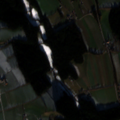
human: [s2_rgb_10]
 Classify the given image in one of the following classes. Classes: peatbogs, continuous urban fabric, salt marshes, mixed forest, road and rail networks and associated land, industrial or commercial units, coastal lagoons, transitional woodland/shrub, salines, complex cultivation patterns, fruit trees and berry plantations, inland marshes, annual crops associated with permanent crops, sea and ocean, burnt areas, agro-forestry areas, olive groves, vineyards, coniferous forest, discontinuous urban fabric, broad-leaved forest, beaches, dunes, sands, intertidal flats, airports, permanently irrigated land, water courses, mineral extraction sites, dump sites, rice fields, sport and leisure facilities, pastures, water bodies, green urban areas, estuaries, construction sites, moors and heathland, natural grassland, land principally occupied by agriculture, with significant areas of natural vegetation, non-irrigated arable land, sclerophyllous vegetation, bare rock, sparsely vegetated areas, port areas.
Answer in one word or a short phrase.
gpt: non-irrigated arable land, pastures, complex cultivation patterns, coniferous forest, mixed forest